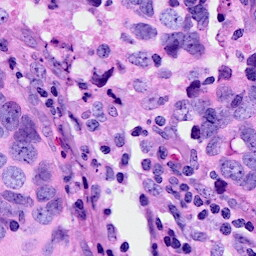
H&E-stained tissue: Breast